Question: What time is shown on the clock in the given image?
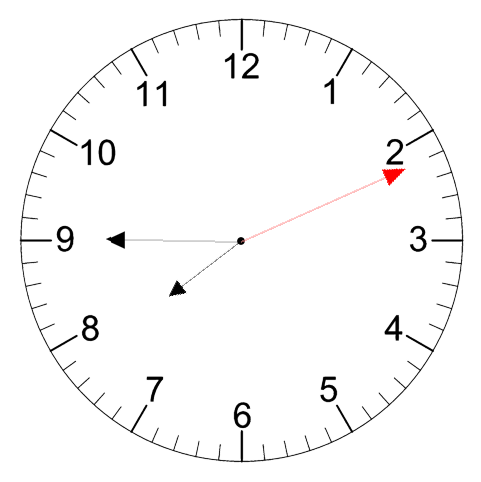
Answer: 07:45:11